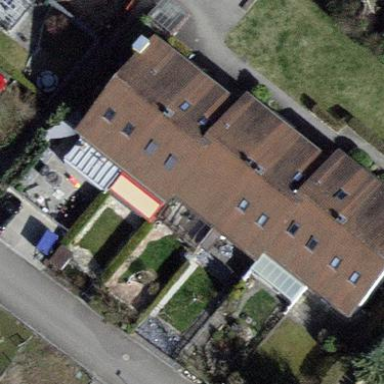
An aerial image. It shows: Terrace building.